Question: While i am using resharper he always say

what is the difference?
any details will be nice
Thanks for you all.
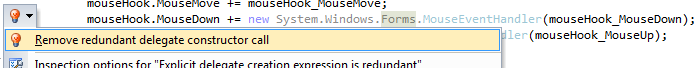
Answer: The shorter syntax has been introduced in C# 2.0 and it's just a syntactic sugar of the longer form.
No matter what you write, the result is always the same. However, the shorter is more readable.